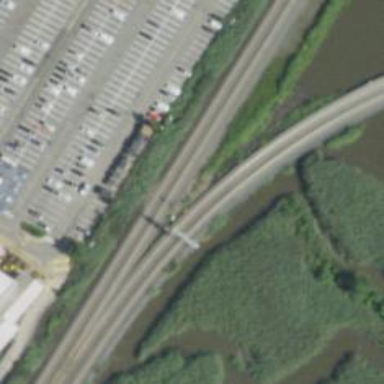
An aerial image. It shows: Bridge over railway line.